Question: I have just heard about 'RevealRootLayoutContentEvent' yesterday. I have no idea of how to use it whatsoever in GWTP.
Ok, i am using GWTP on eClipse to crease a presenter like the following picture

We first need to select 'RevealRootLayoutContentEvent' when create the Presenter, eClipse will generate some file, then what to do next?
Can anyone give me an a very simple example of how to use 'RevealRootLayoutContentEvent' in GWTP?
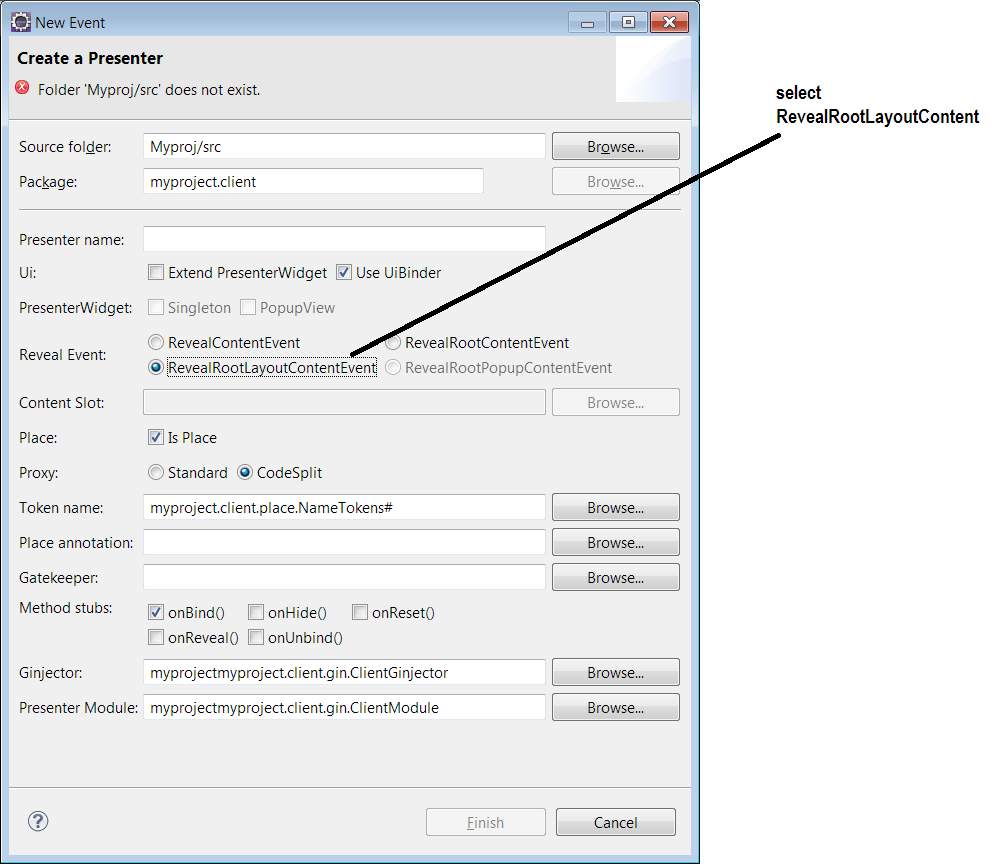
Answer: Read
<URL>
If you use RevealRootLayoutContentEvent your application will be put inside <URL>. In this case you should avoid using no-"...Layout..." panels.
If you use RevealRootContentEvent <URL> will be used.